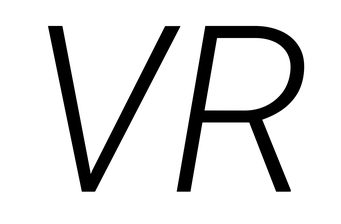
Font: Roboto-Italic_Light_Italic